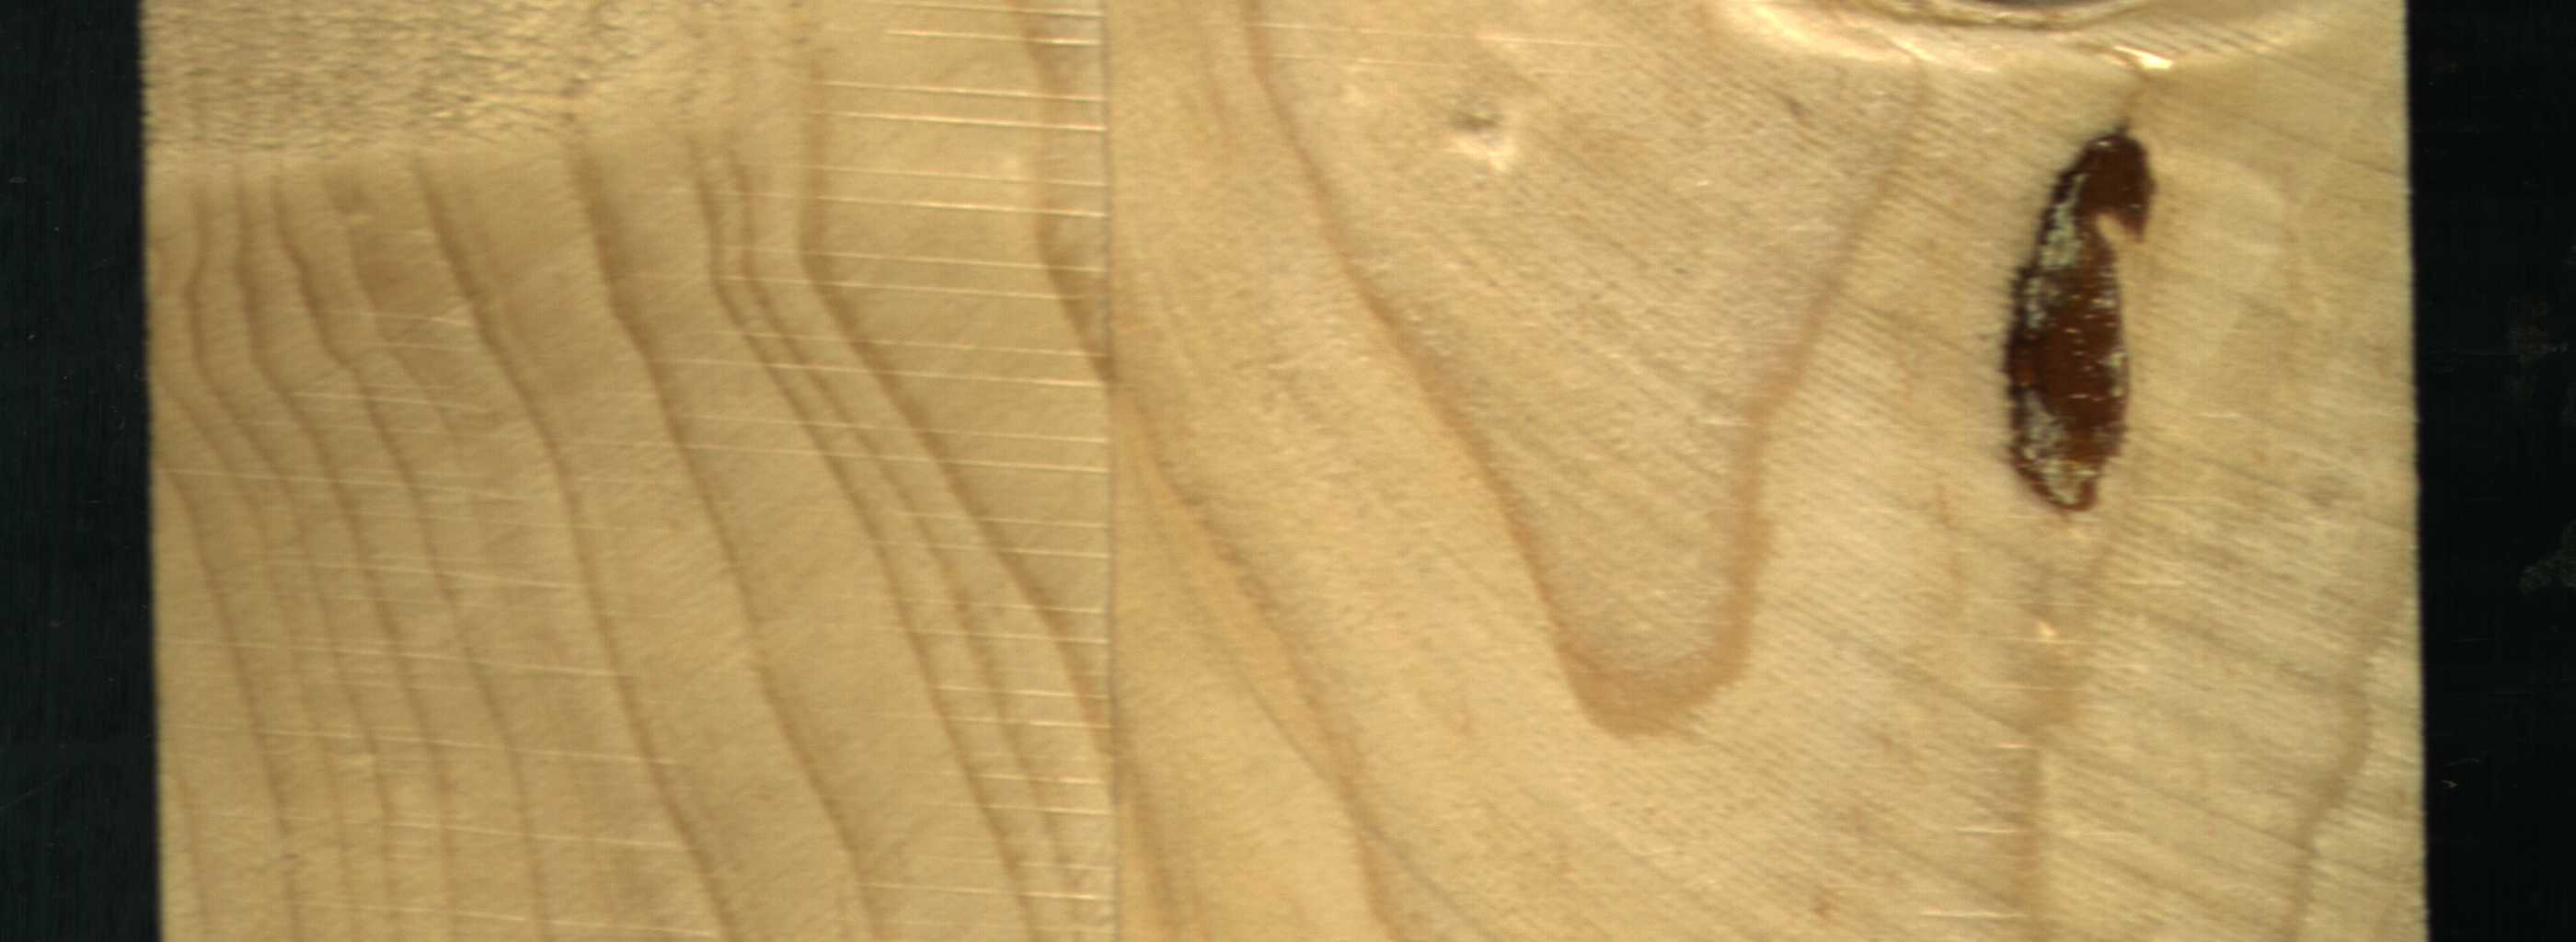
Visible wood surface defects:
resin